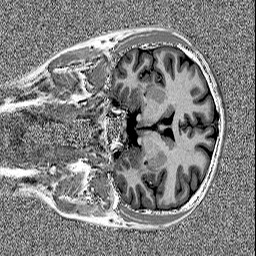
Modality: MP2RAGE
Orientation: coronal
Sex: female